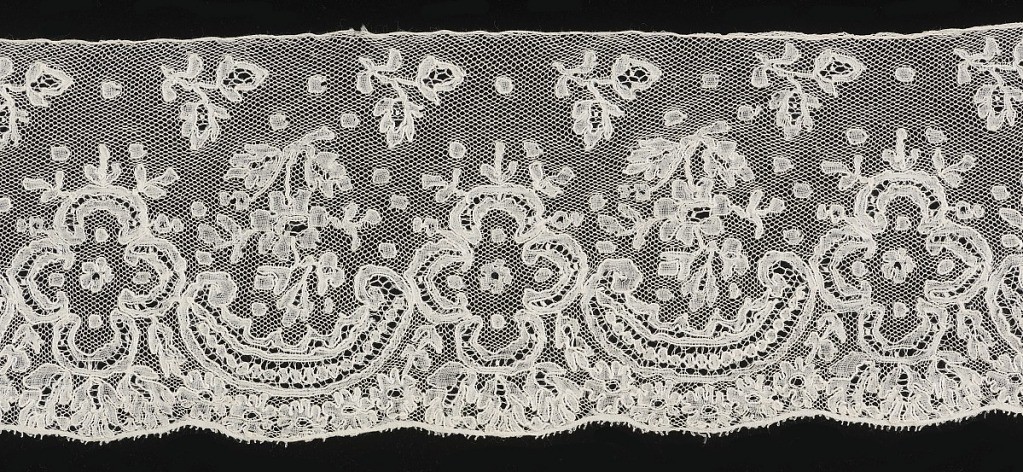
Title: Border
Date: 18th century
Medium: linen Technique: bobbin lace, Mechlin style
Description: Lace border has an alternating repeat of a four-lobed cartouche and a curling scroll enclosing a floral spray. Lower border has flower heads and leaves while upper section has small floral sprigs and dots scattered over the mesh.